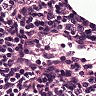
Metastatic tissue present: no